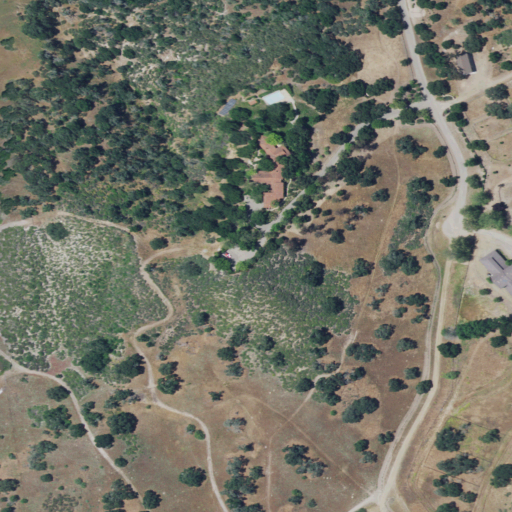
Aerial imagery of mountain in California named Chalk Hill containing shrub, grassland, evergreen forest, open development, low intensity development, and medium intensity development